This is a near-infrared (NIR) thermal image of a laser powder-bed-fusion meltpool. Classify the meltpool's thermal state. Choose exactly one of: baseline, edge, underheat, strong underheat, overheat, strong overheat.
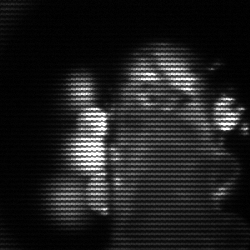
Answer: strong underheat